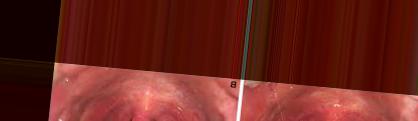
Condition: Mouth Ulcer